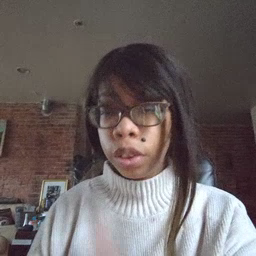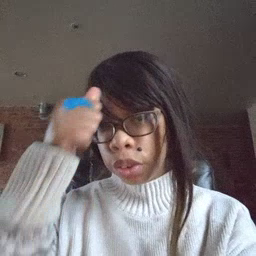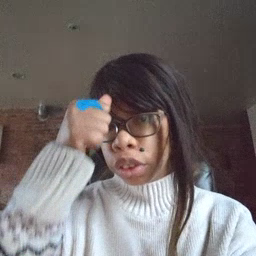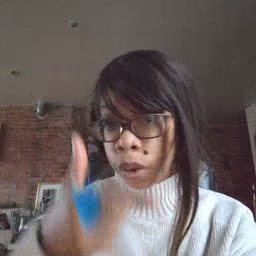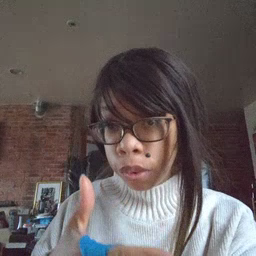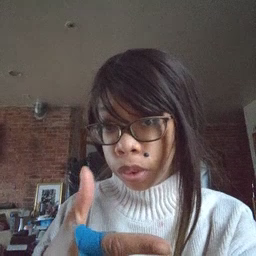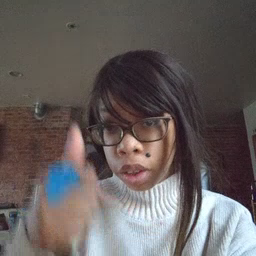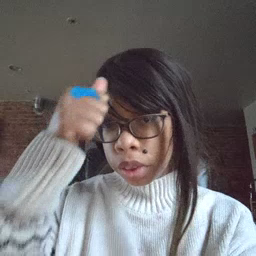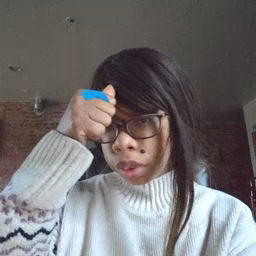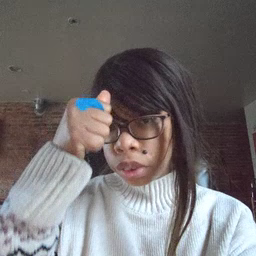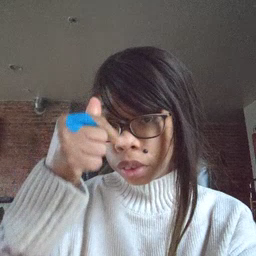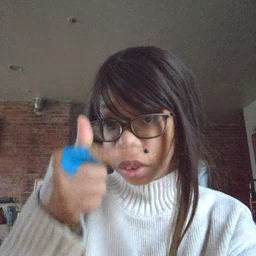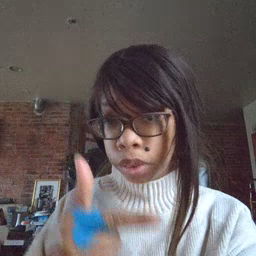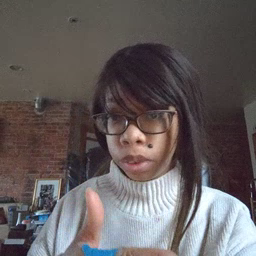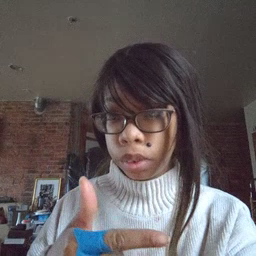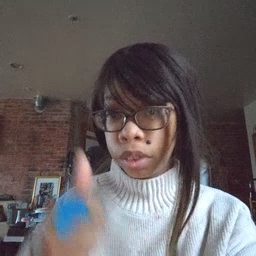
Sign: brother